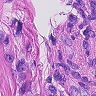
Metastatic tissue present: yes